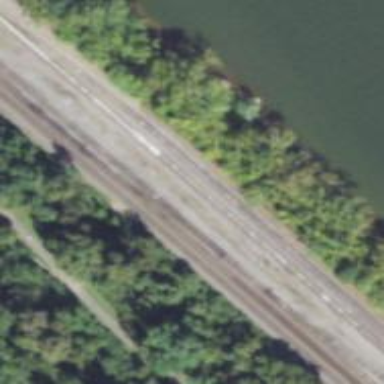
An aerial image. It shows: Railway siding for service.